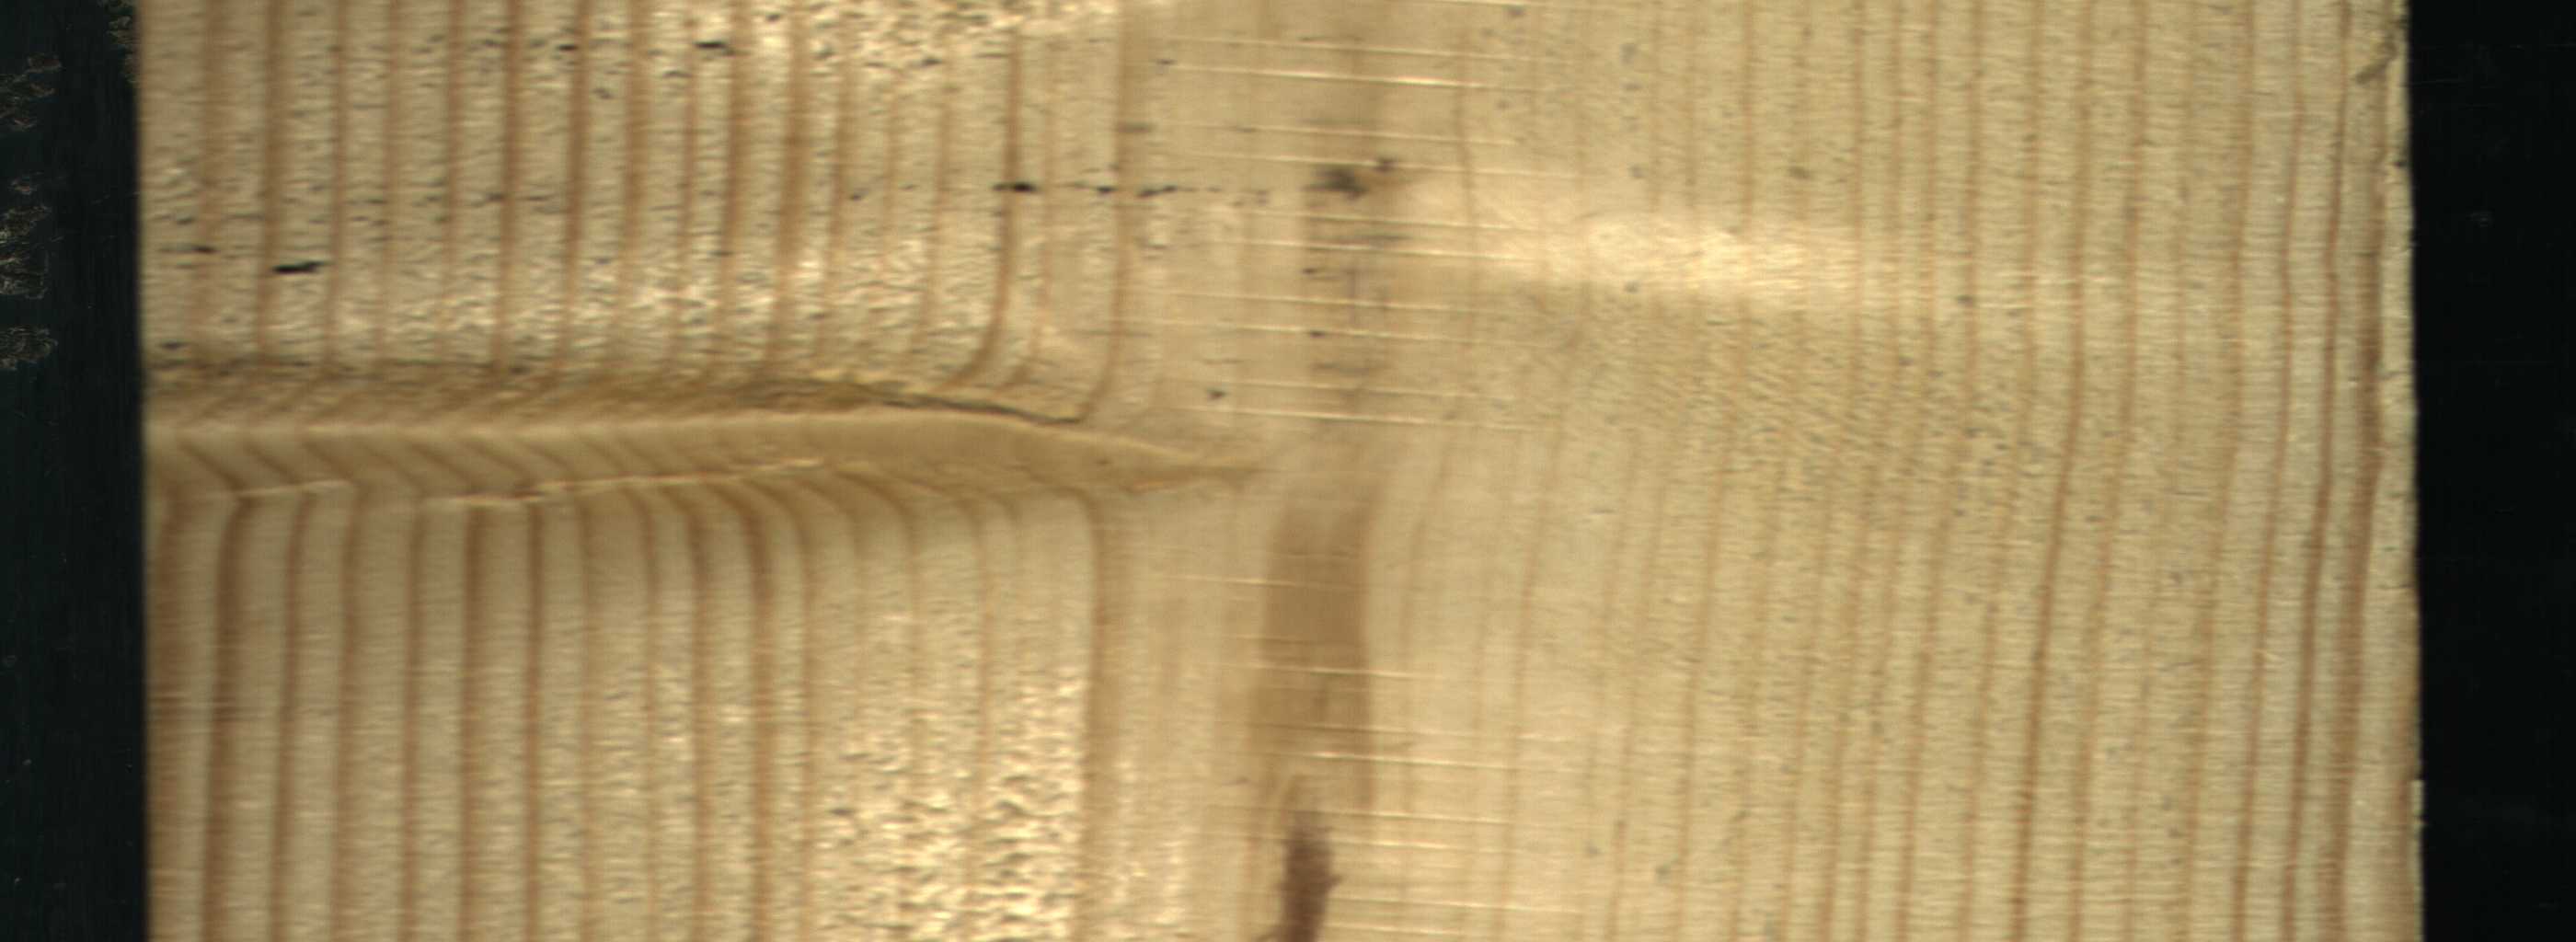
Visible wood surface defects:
Quartzity